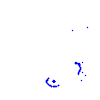
Particle: proton